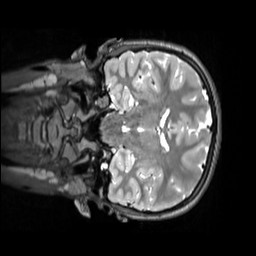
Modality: T2w
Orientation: coronal
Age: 12
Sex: female
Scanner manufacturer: siemens
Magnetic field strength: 3 T
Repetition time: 3.2 s
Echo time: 0.408 s